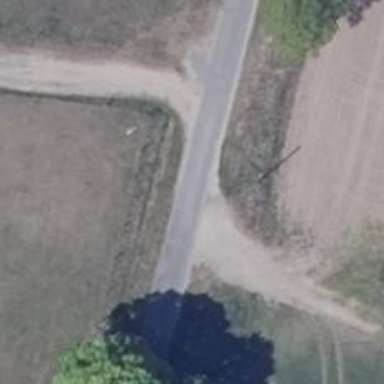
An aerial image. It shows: Unclassified paved road.